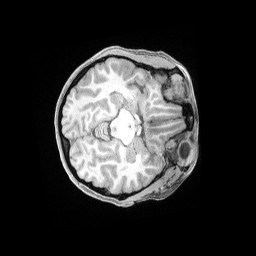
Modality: T1w
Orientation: axial
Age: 37
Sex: female
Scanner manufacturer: siemens
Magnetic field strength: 3 T
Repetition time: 2 s
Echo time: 0.00211 s